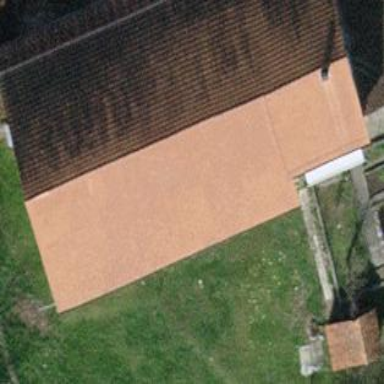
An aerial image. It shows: Farm building with gabled roof.